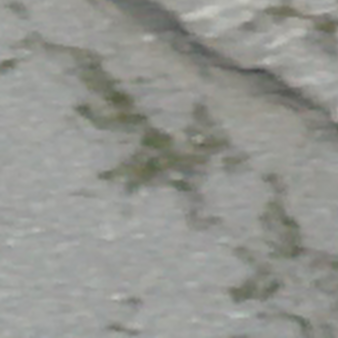
Label: other